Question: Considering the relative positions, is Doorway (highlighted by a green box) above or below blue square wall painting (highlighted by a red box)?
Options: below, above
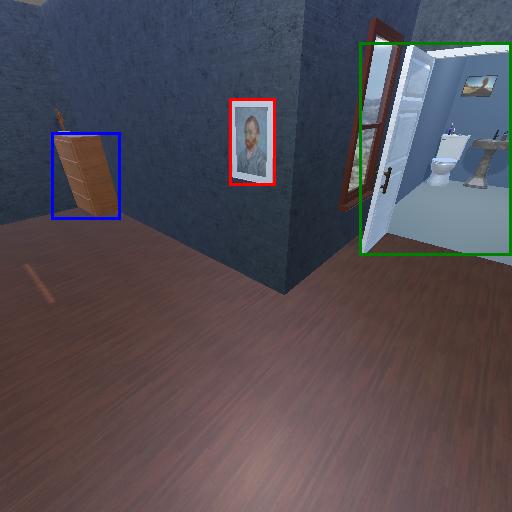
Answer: below